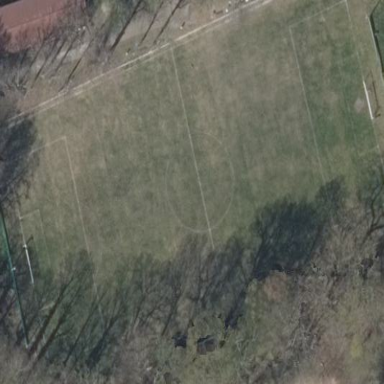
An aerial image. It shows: Soccer pitch for leisureland activities.